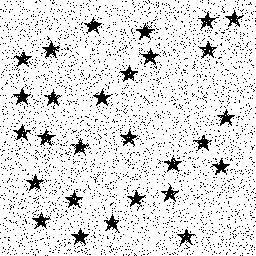
Squares: 0
Triangles: 0
Stars: 28
Total shapes: 28